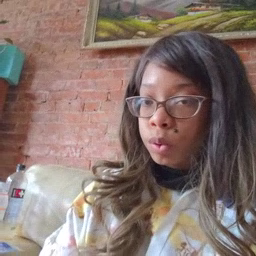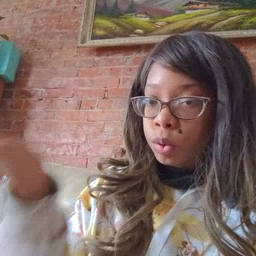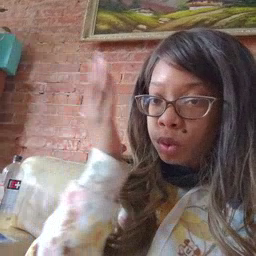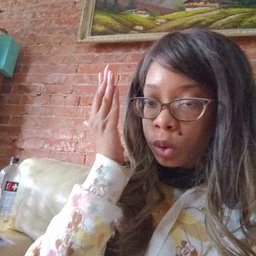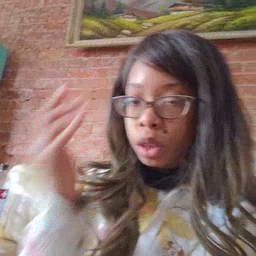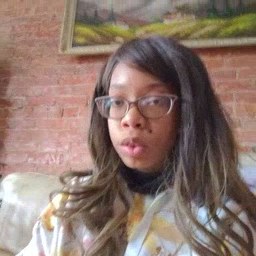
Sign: morning